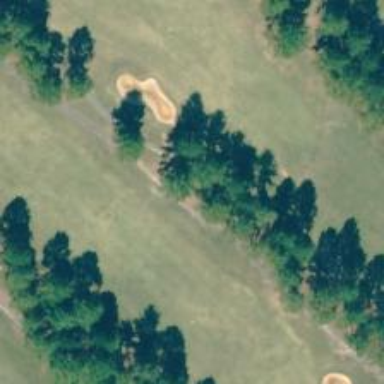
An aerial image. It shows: Path used for both walking and golf.